Question: I would like to create draggable ruler - which when drag increments a counter above.
I understand i will need to use a UIScrollView. However I am unsure as to how to increase a counter when the scroll view dragged to the left, and decrease a counter when dragged to the right? Is there a way to measure this?
Aesthetically, I would also like the UIScrollView to be "tape measure styled" which repeats continuously when dragged. Theoretically I need to continuously repeat an image however in concept am unsure. Could there be a better way?

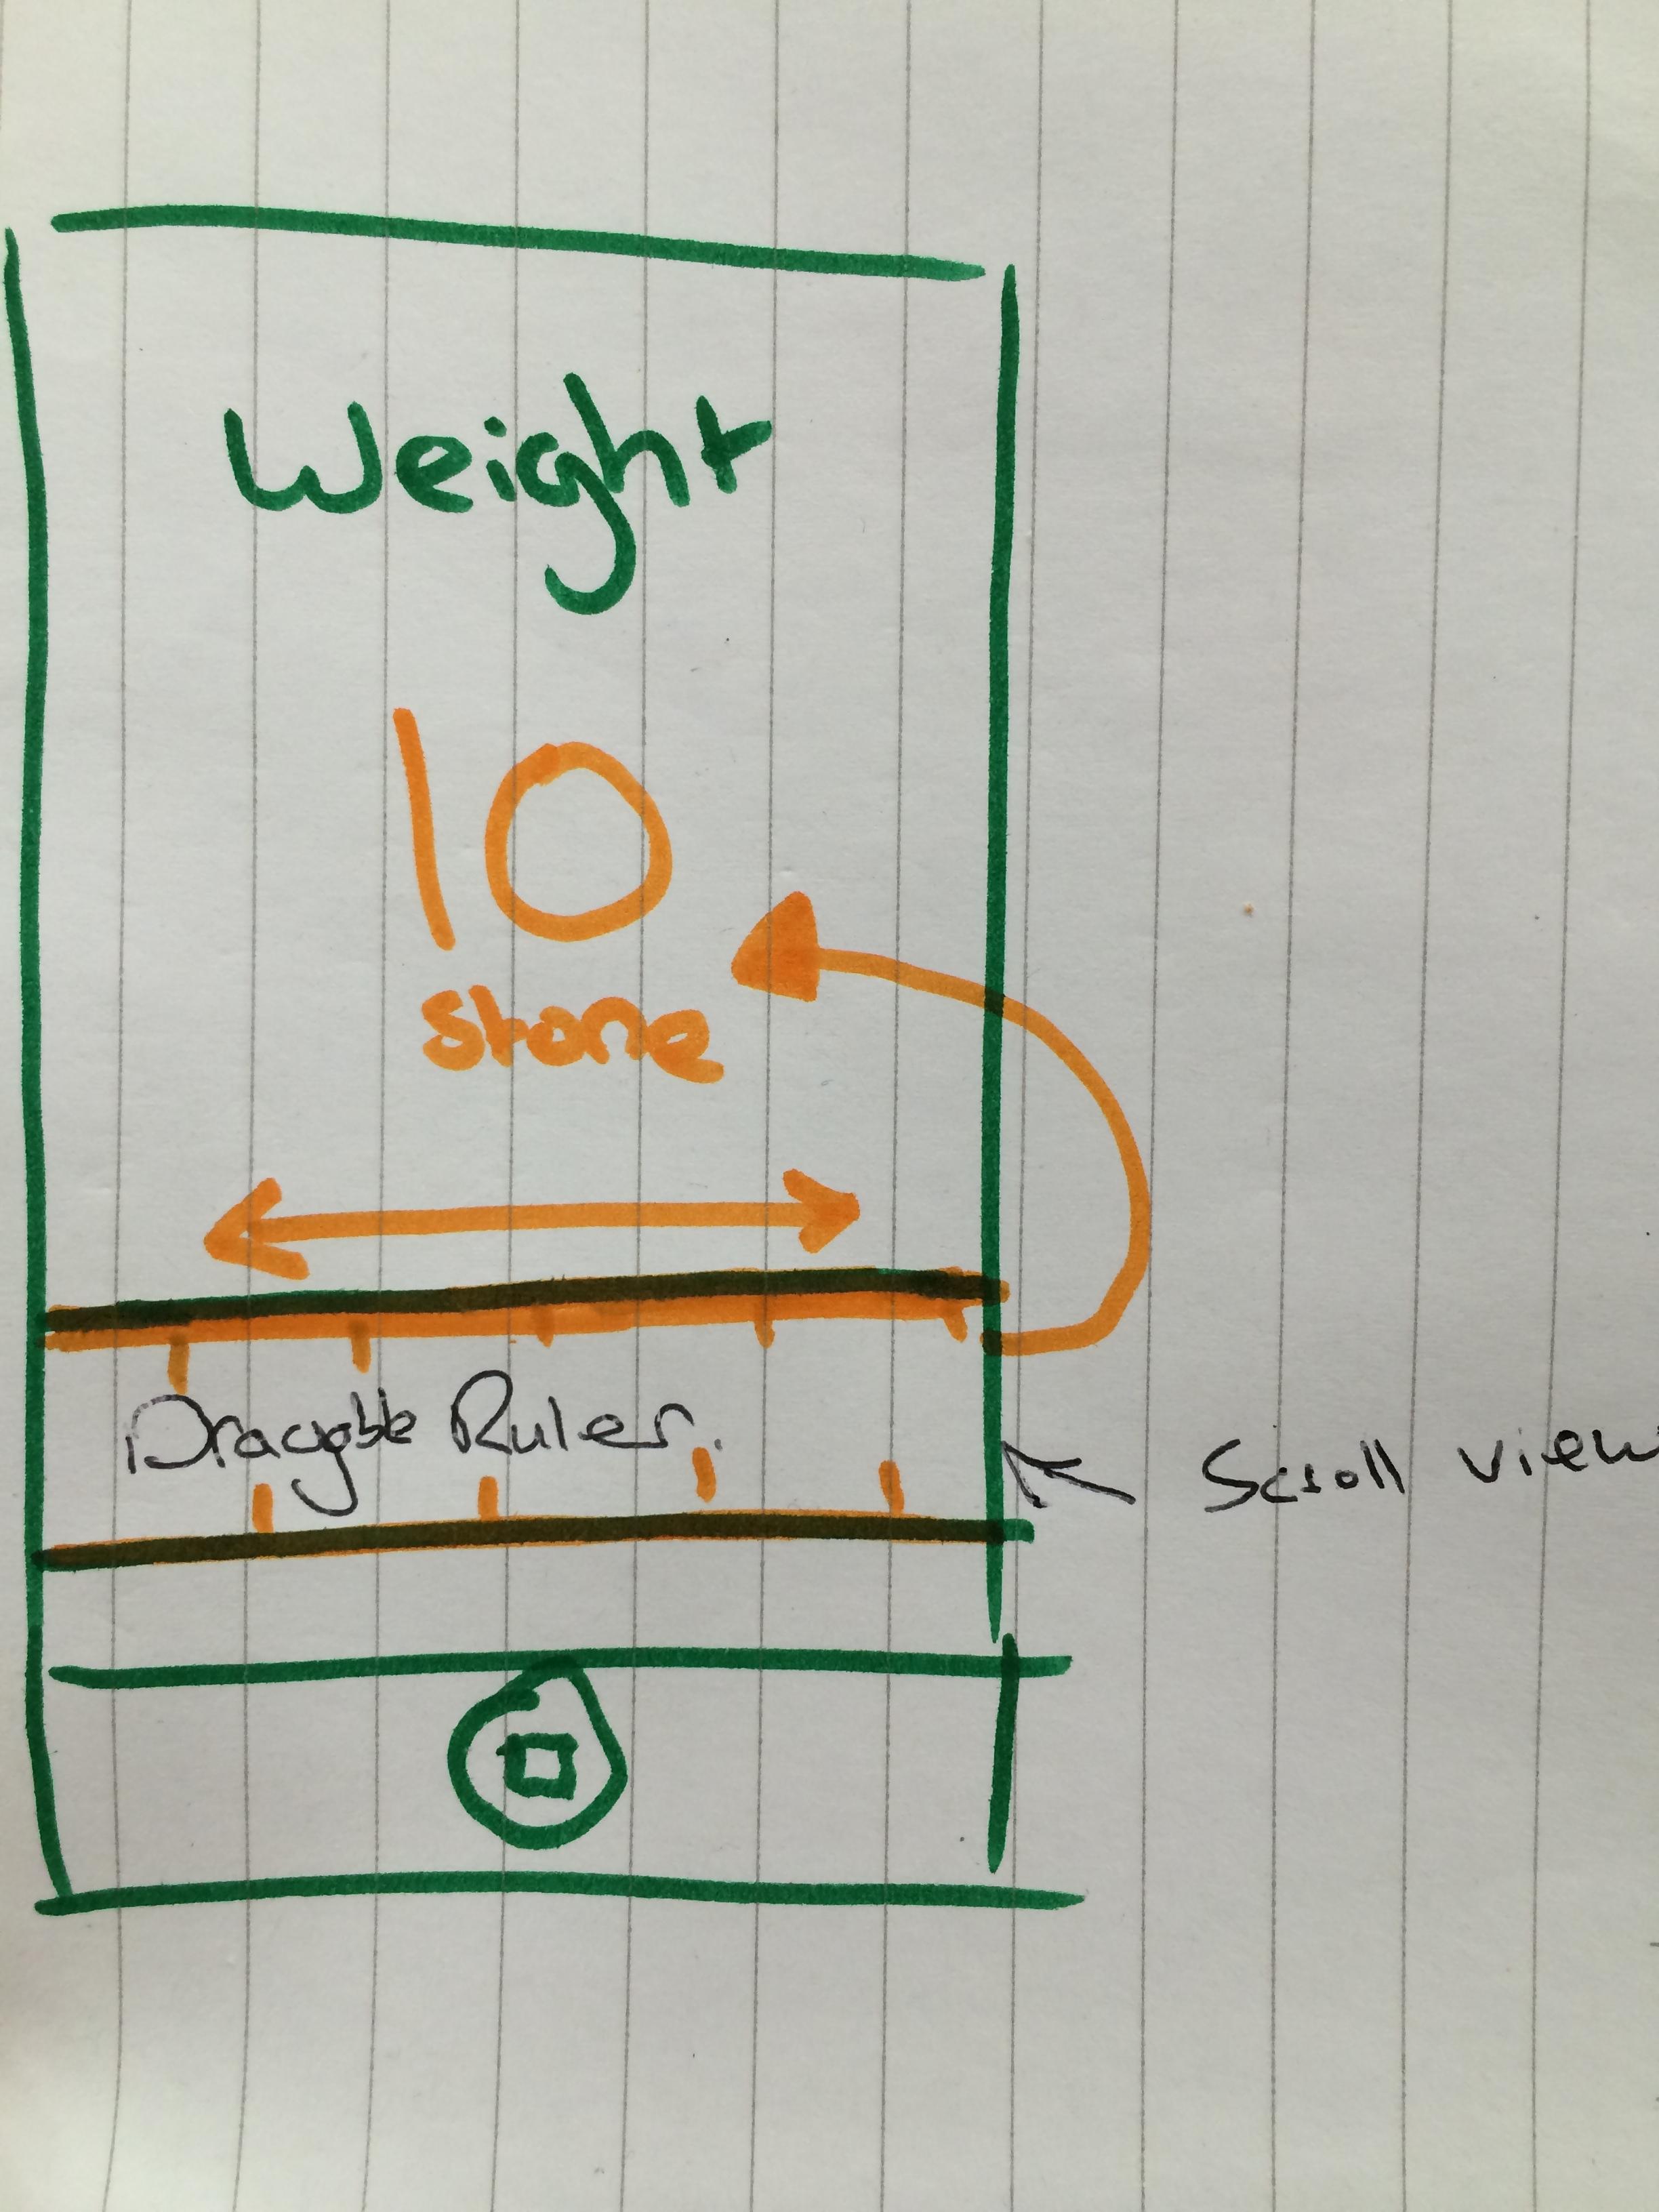
Answer: To know on which page you are, and so, increment or decrement a counter, you can know the page number using this:
'''
- (void)scrollViewDidEndDecelerating:(UIScrollView *)scrollView
{
CGFloat ratio = scrollView.contentOffset.x/scrollView.frame.size.width;
self.pageControl.currentPage = (int)floor(ratio); // page number
}
'''
To detect the scrolling direction, you can use this:
'''
//somewhere in the header
@property (nonatomic, assign) CGFloat lastContentOffset;
@property (nonatomic, assign) int counter;
//
- (void)scrollViewDidScroll:(UIScrollView *)sender
{
ScrollDirection scrollDirection;
if (self.lastContentOffset > scrollView.contentOffset.x)
scrollDirection = ScrollDirectionRight;
else if (self.lastContentOffset < scrollView.contentOffset.x)
scrollDirection = ScrollDirectionLeft;
self.lastContentOffset = scrollView.contentOffset.x;
// do whatever you need to with scrollDirection here.
self.counter = (scrollDirection == ScrollDirectionRight) ? self.counter++ : self.counter--;
}
'''
Seen on this <URL>